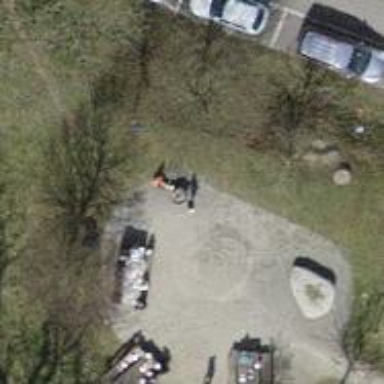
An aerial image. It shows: Picnic site with barbecue facilities available.